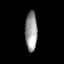
Tissue: prostate
Cell type: Endothelial cells
Senescence score: 0.6872
Nuclear area (px): 470
Mean DAPI intensity: 152.47